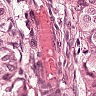
Metastatic tissue present: yes